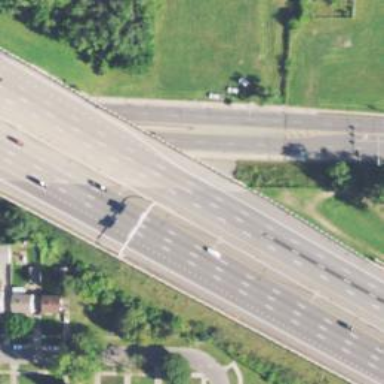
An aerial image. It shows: Motorway junction.